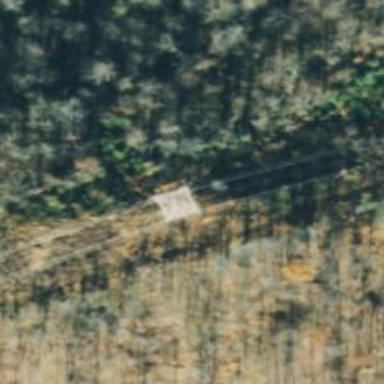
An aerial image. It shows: Lattice structure tower used for power transmission.